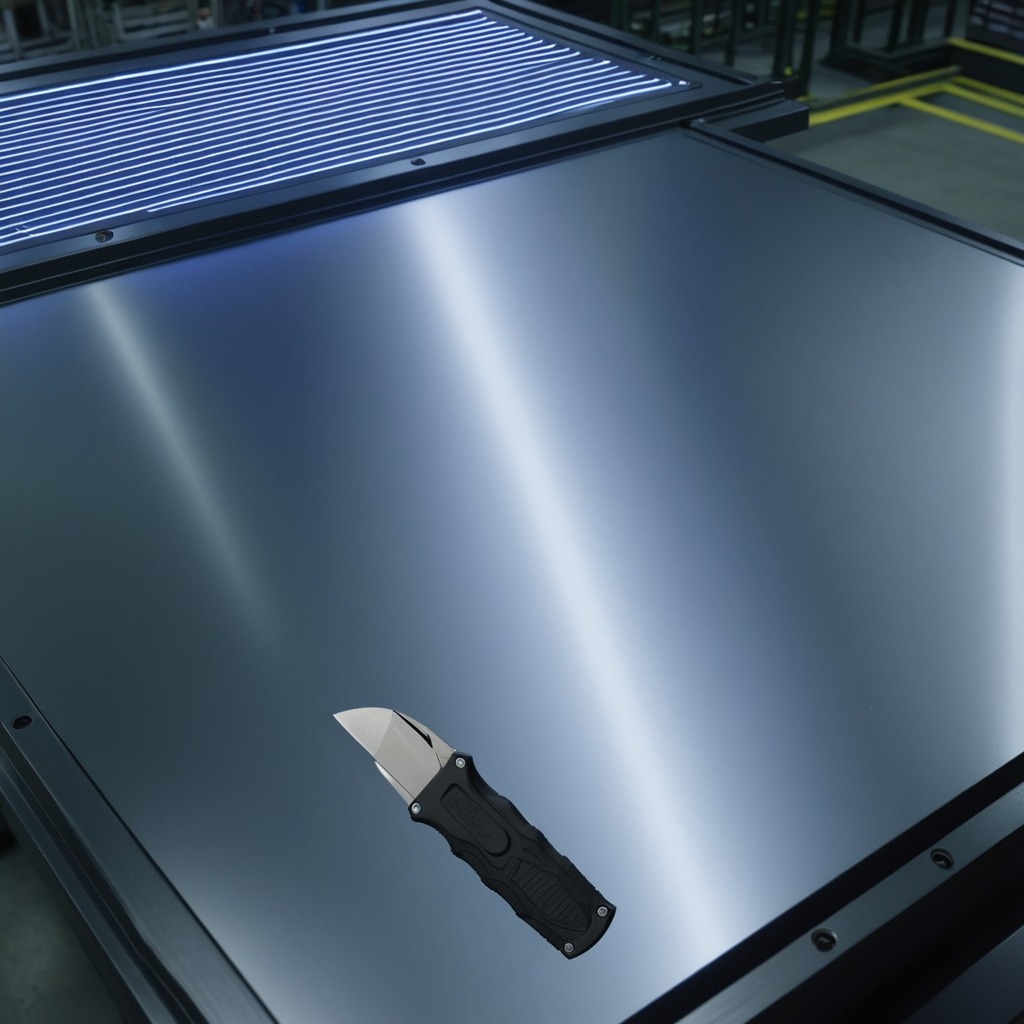
A utility knife is lying on a metal table in a machine shop under fluorescent lights.